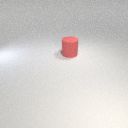
large red rubber cylinder